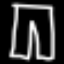
Label: pants